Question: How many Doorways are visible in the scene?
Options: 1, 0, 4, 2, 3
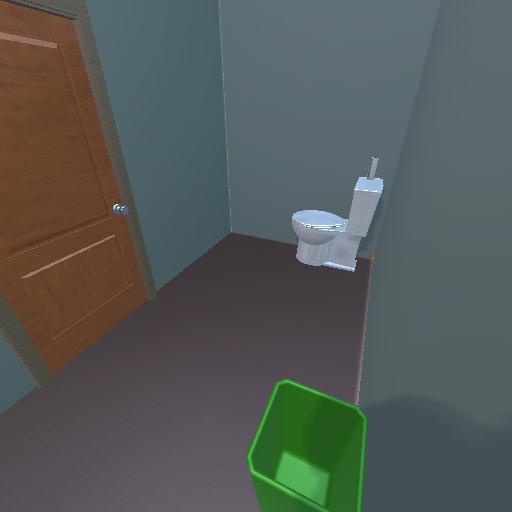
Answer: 1